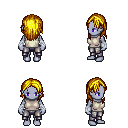
a pixel art fantasy rpg character, female body template, dark elf, purple skin, white sleeveless shirt, metal pants, blonde long hairstyle, white cloth bandages, four views (front, back, left, right), 2x2 character sprite sheet, small pixel art, hard edges, no anti-aliasing